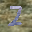
Label: 2